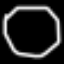
Label: octagon